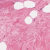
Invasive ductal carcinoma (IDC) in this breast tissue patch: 0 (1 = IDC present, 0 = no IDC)